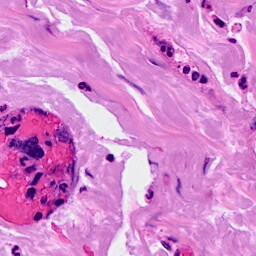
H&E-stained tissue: Breast